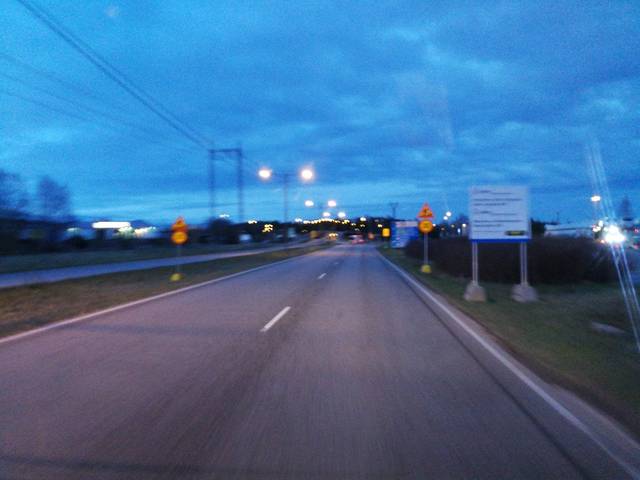
Region: Finland
Coordinates: 60.448, 22.208